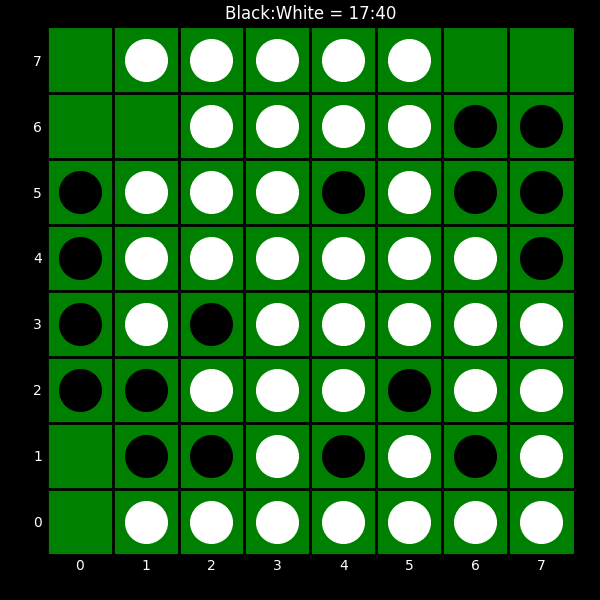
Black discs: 17
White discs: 40